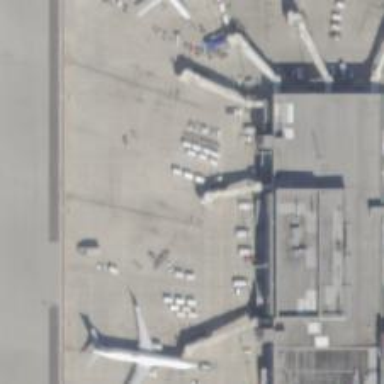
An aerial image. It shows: Airport gate.